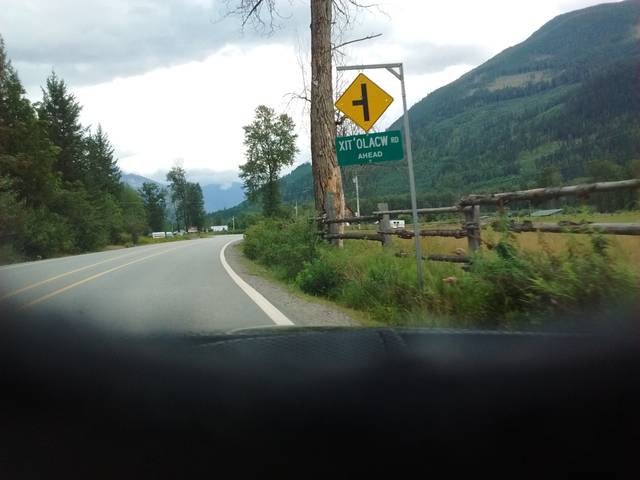
Region: Canada
Coordinates: 50.31, -122.655